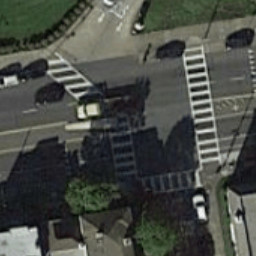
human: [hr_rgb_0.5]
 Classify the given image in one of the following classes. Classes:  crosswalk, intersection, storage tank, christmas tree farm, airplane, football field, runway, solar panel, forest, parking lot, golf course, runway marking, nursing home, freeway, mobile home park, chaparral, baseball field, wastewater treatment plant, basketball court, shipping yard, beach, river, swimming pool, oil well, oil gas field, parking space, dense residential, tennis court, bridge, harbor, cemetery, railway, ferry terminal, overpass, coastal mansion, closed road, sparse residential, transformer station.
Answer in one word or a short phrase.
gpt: crosswalk